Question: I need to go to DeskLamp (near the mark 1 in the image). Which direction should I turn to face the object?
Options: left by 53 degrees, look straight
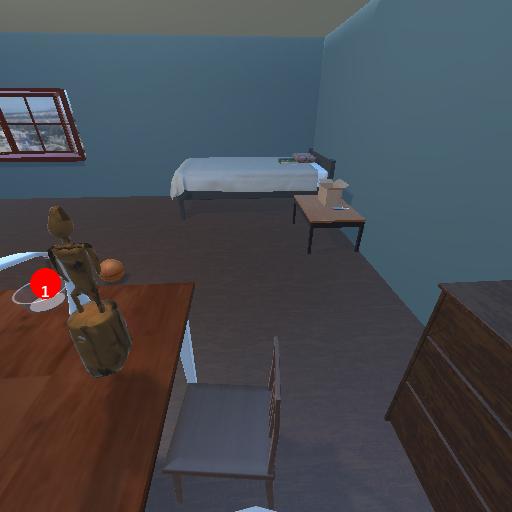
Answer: left by 53 degrees